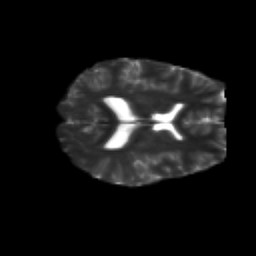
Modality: T2w
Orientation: axial
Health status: healthy
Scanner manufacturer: siemens
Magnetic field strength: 3 T
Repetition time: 12 s
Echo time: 0.092 s